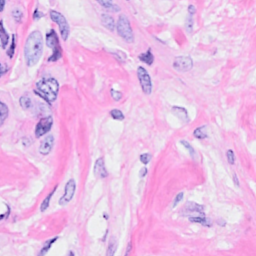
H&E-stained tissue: Breast